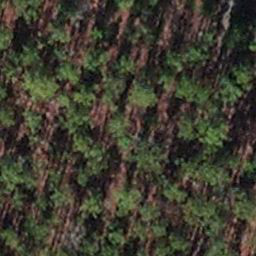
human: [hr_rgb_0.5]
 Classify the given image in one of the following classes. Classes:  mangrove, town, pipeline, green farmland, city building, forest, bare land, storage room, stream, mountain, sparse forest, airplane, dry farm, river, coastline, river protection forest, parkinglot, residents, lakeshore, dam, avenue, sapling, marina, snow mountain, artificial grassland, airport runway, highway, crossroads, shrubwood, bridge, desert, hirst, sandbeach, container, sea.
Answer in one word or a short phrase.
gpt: sapling